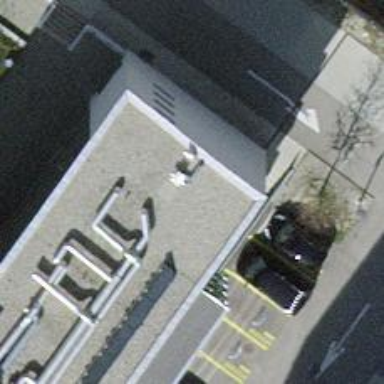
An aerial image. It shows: Convenience shop.